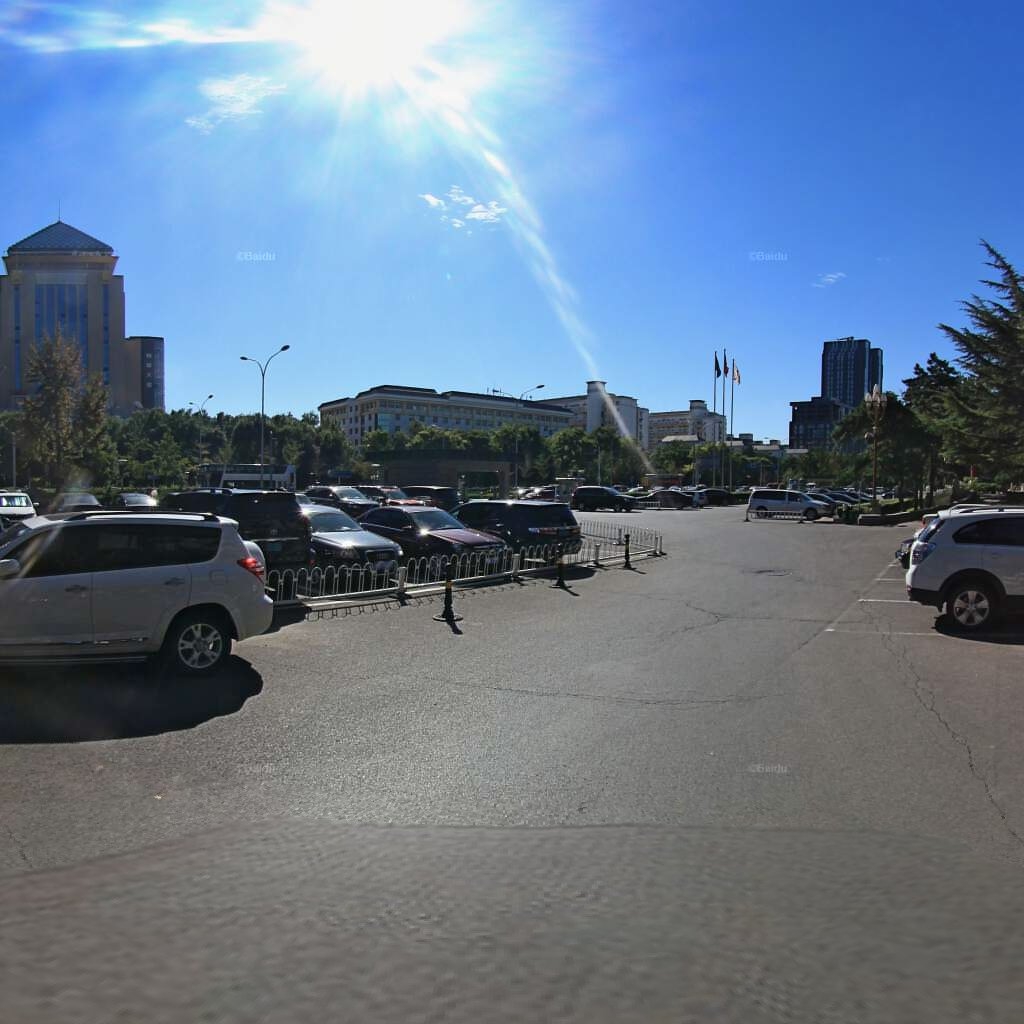
Region: Haidian
Road damage annotations: longitudinal crack, transverse crack, transverse crack, longitudinal crack, manhole cover, longitudinal crack